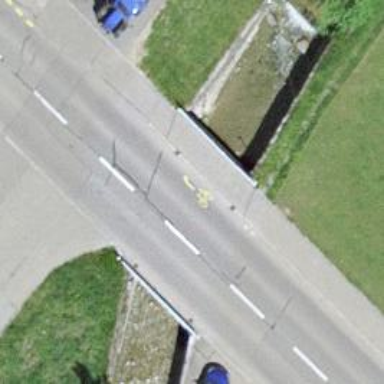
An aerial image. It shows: Asphalt footway with sidewalk on bridge.